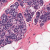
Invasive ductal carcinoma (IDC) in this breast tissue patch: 0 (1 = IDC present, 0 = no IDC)